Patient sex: F
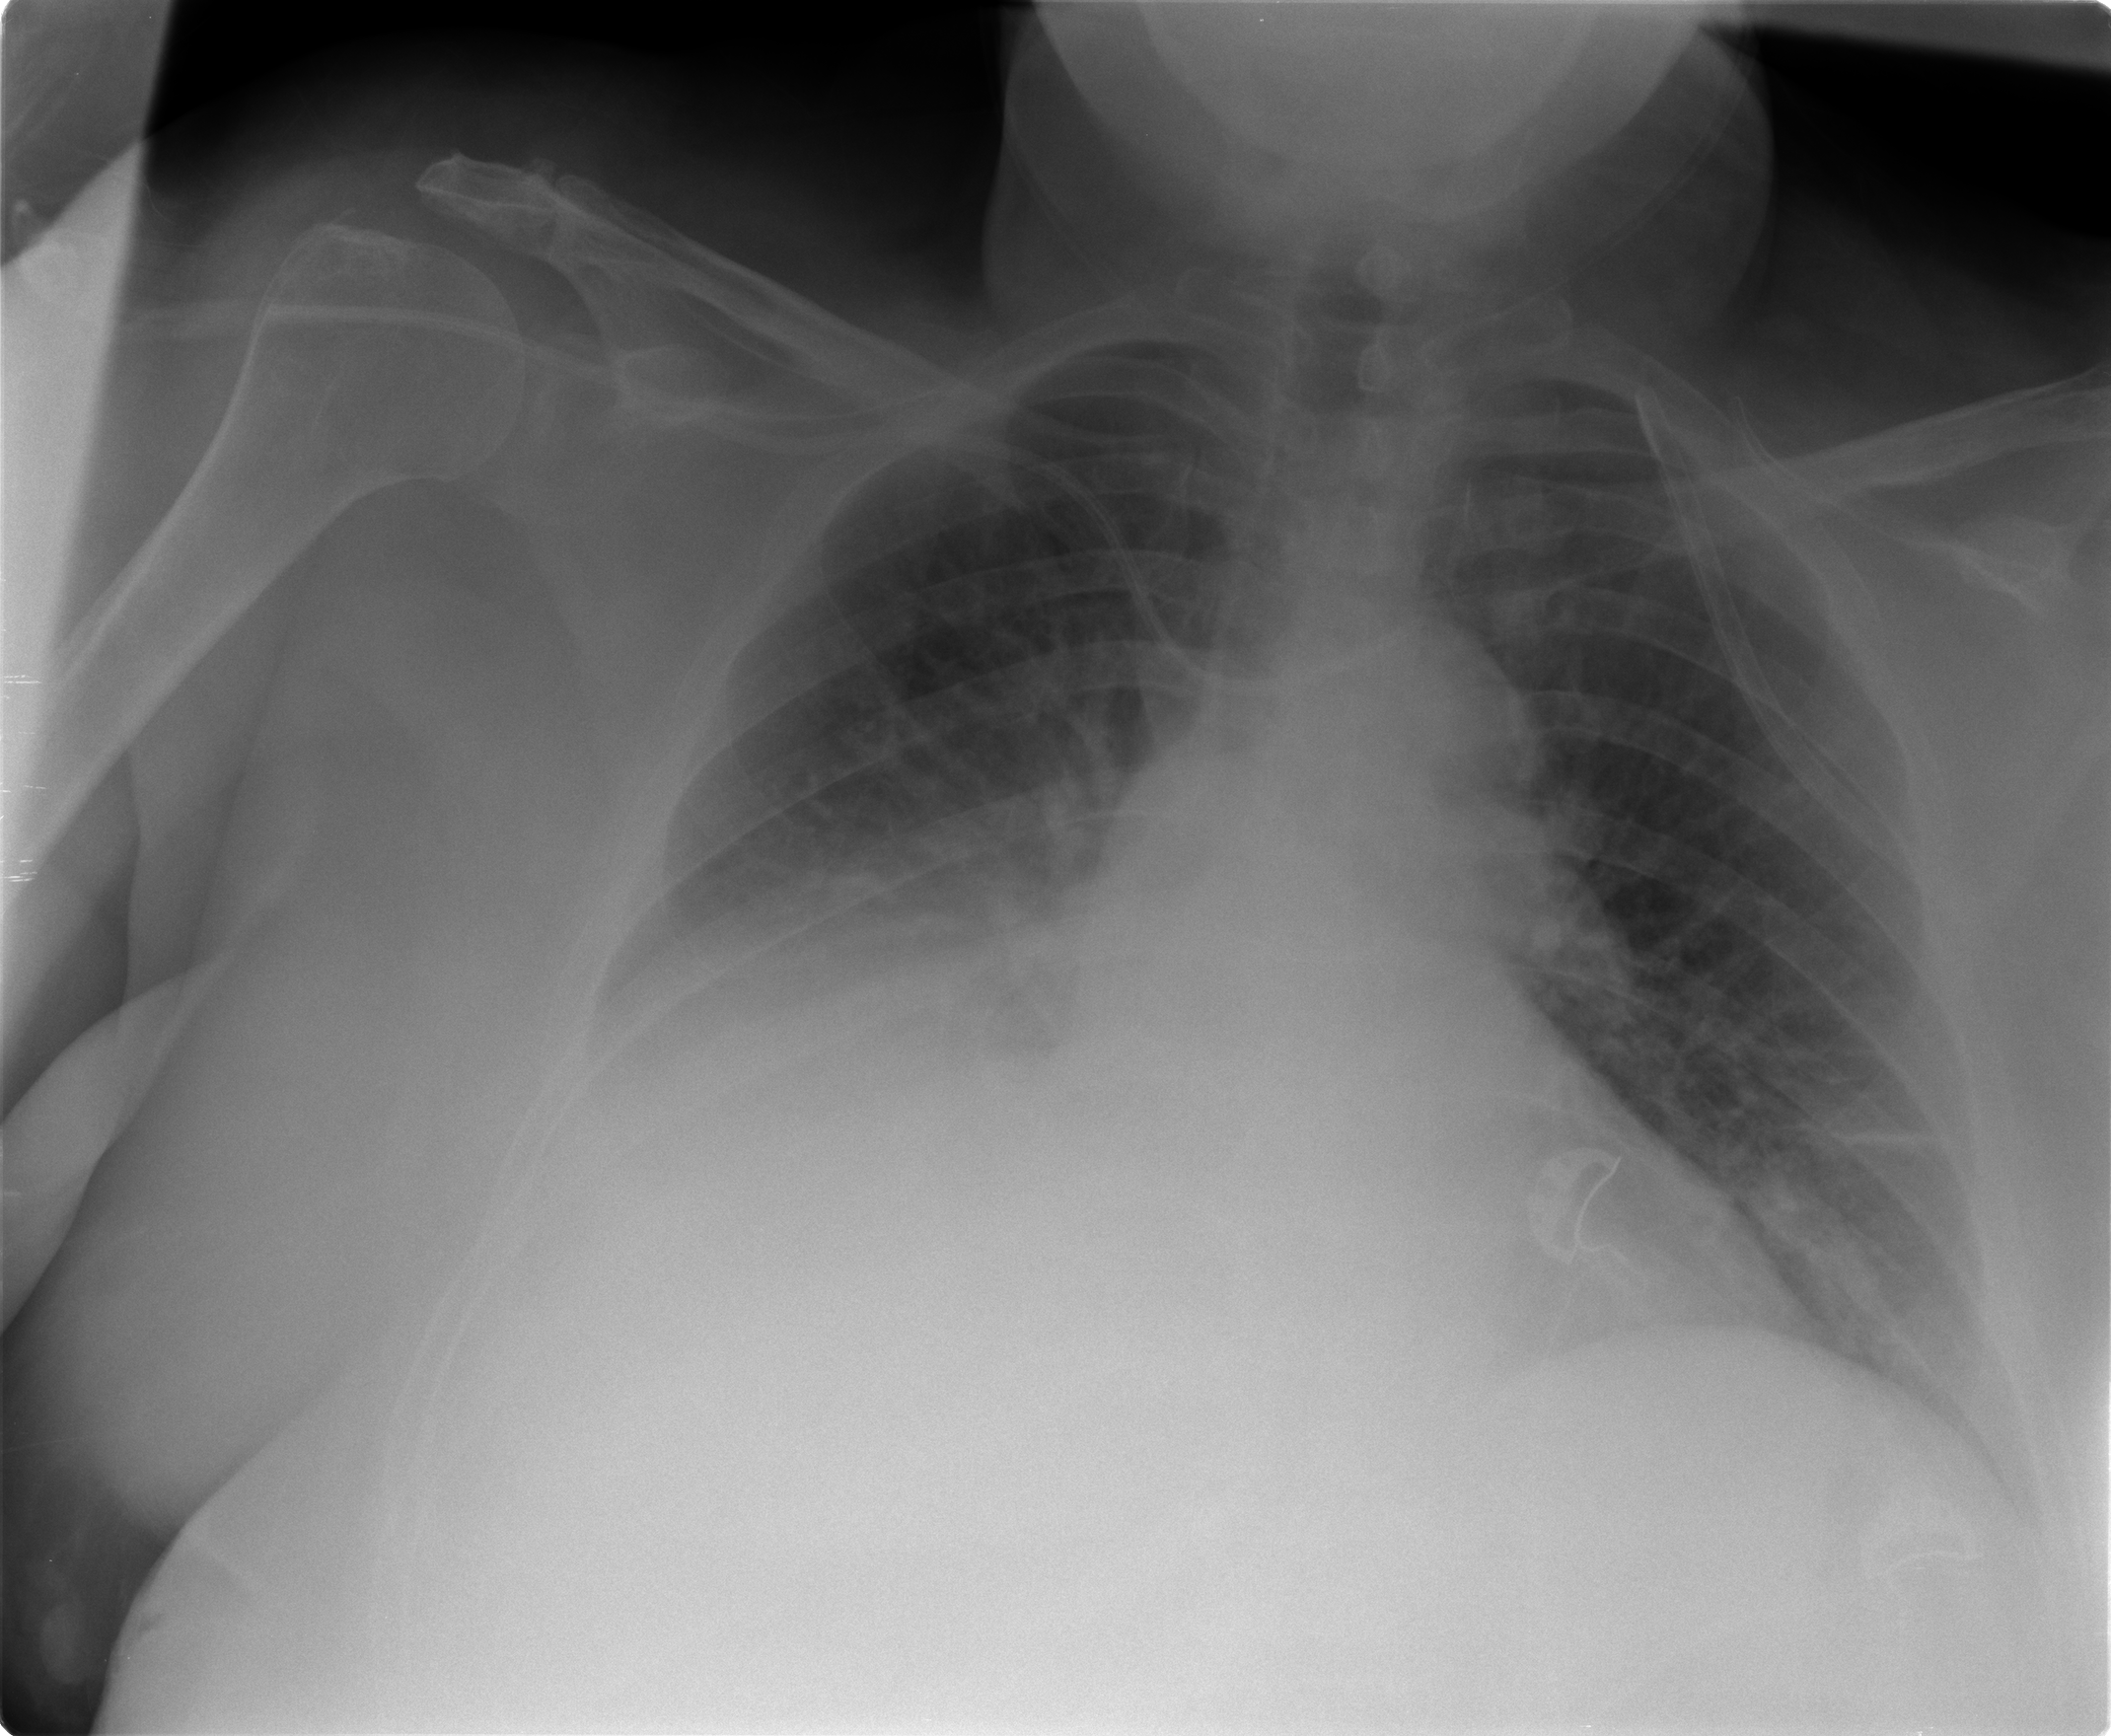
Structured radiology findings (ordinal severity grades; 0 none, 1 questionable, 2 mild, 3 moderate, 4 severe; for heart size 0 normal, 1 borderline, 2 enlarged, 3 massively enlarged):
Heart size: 1
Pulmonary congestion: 2
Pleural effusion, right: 3
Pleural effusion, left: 1
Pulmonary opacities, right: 1
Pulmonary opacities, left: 1
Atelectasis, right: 3
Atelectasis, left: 2